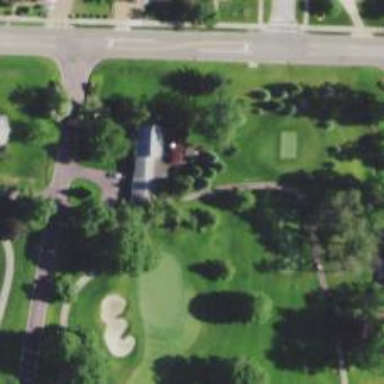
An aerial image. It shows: Path for both road and golf.